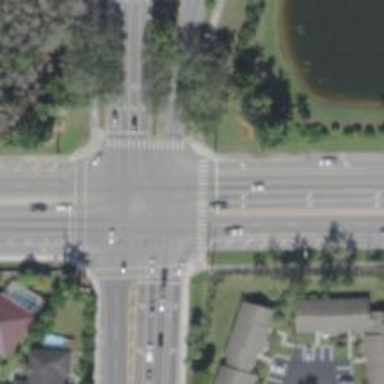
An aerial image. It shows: Controlled road crossing.